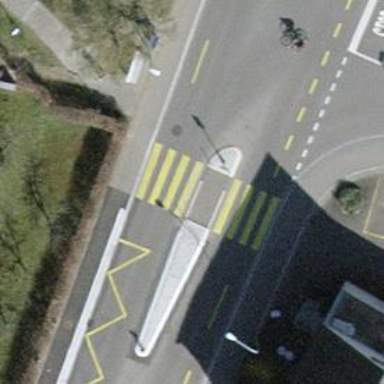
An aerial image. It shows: Asphalt footway with marked zebra crossing that includes crossing island.